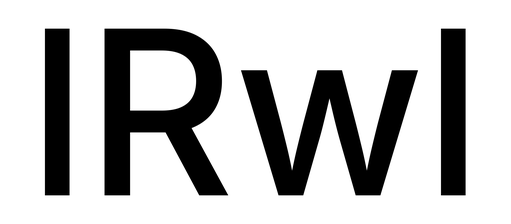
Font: Inter_Medium